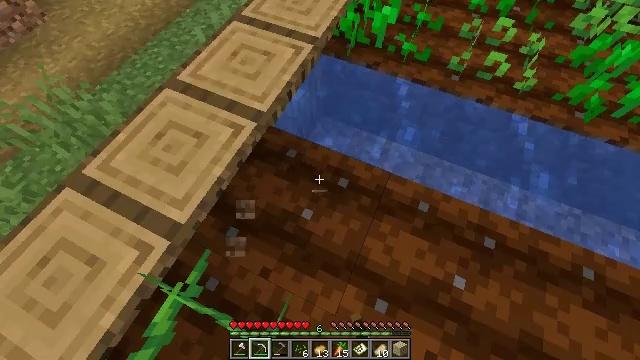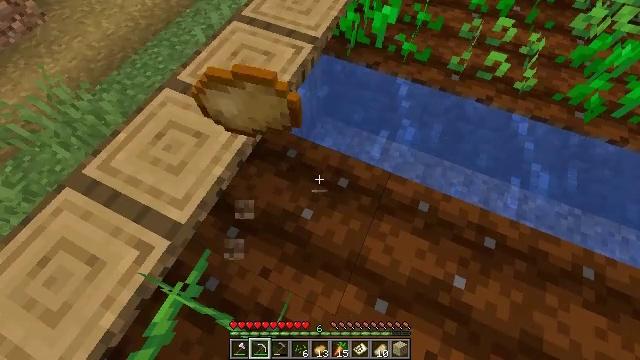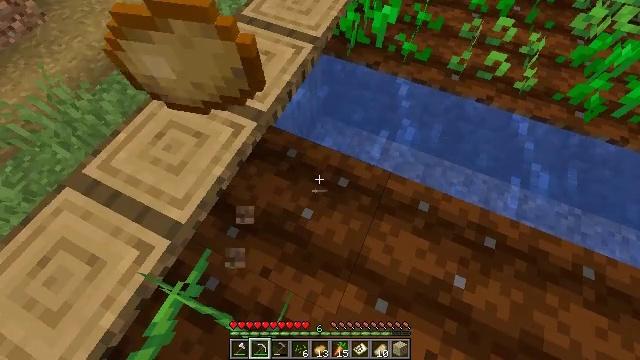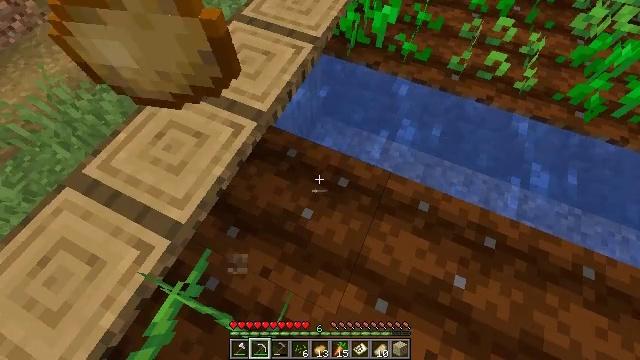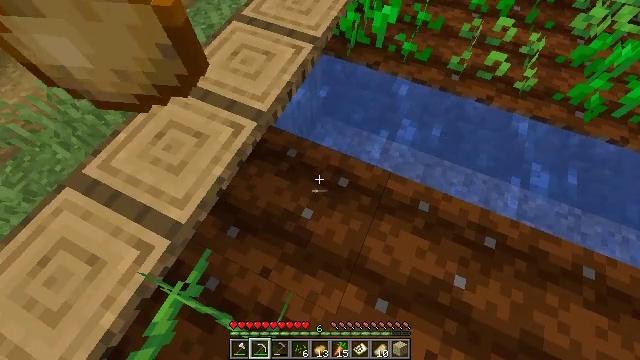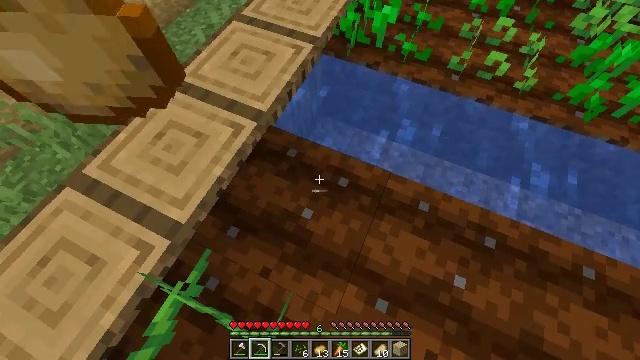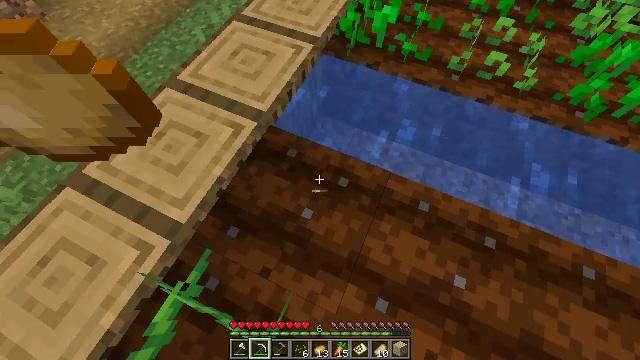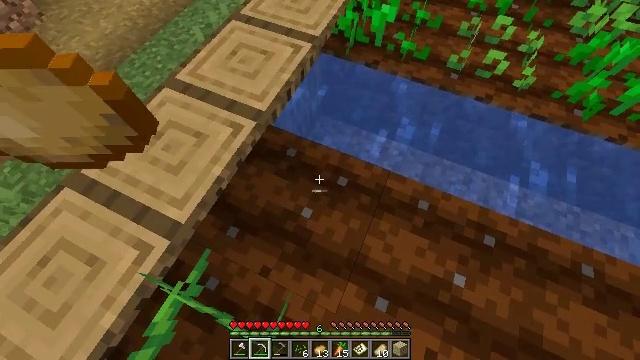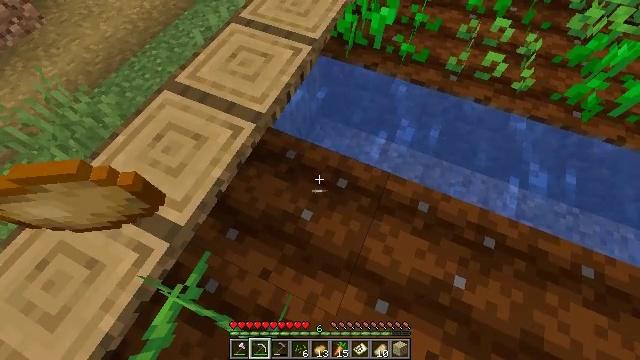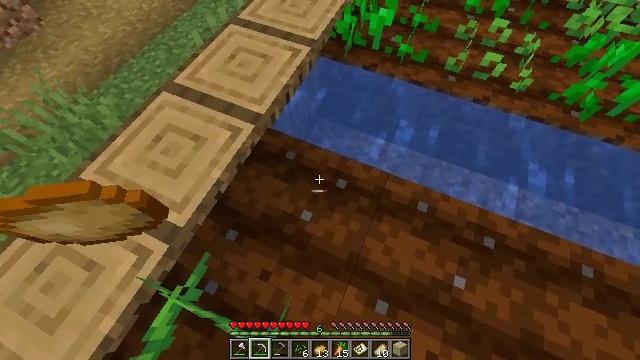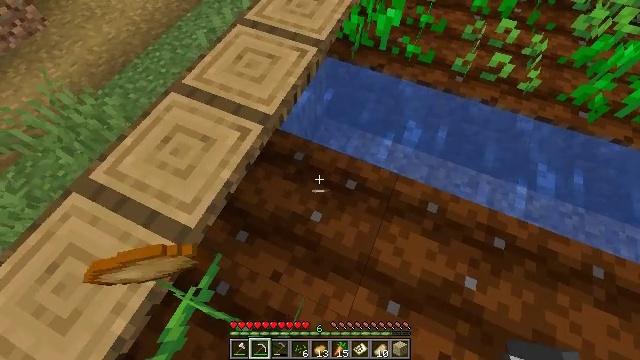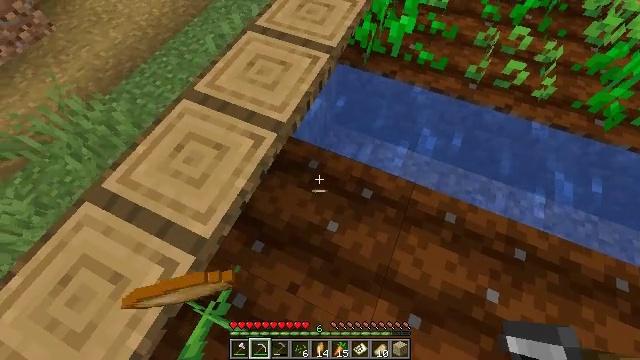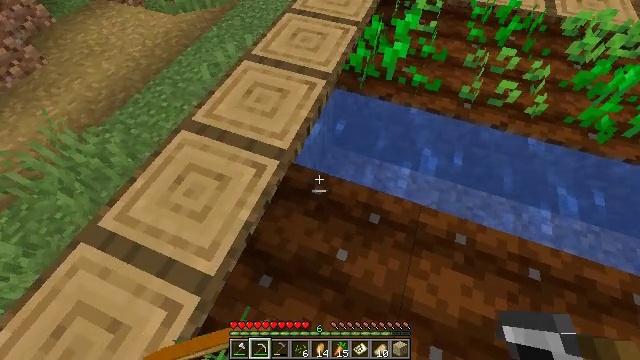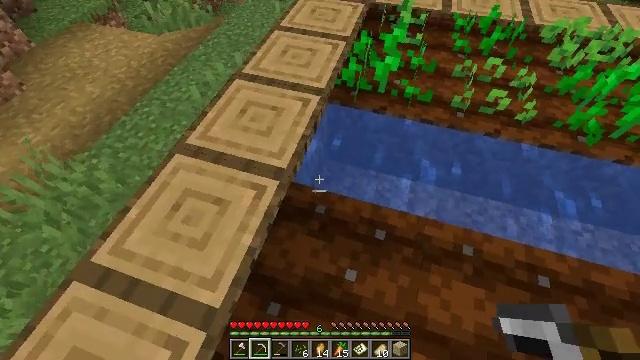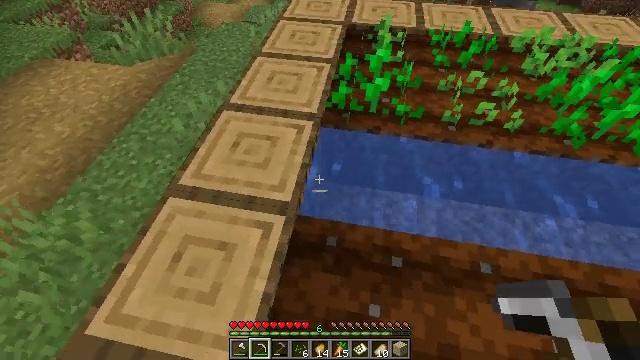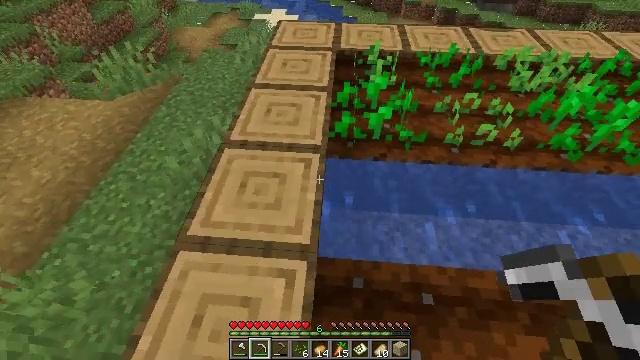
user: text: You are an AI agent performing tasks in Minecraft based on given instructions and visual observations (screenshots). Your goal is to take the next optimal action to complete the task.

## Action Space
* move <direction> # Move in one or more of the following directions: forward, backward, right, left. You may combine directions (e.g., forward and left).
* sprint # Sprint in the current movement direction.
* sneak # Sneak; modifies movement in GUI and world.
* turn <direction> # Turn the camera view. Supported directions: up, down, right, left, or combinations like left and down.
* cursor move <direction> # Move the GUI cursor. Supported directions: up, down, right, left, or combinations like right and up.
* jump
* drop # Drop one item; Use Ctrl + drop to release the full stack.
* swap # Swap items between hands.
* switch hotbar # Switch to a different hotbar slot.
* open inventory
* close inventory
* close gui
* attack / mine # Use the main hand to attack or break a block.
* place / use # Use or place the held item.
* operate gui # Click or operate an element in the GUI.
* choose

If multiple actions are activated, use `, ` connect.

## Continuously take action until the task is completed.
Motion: motion action
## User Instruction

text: Collect beetroots from the field.
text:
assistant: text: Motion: no_op
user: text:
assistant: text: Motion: no_op
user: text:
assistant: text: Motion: no_op
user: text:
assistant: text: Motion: no_op
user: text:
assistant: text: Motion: no_op
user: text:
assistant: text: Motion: no_op
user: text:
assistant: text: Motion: no_op
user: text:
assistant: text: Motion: no_op
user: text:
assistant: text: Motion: no_op
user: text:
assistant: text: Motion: move left
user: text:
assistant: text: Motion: move forward and move left
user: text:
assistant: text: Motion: move forward and move left, turn right and up
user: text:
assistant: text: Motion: move forward and move left, turn right and up
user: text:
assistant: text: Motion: move forward and move left, turn right and up
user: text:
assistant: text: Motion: move forward and move left, turn right and up
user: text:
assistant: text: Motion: move forward and move left, turn right and up
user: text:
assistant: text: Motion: move forward and move left, turn right and up
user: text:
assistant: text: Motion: move forward, turn right and up
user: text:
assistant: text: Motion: move forward
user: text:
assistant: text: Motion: move forward and move left
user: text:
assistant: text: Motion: move forward and move left, turn right
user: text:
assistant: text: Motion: move forward and move left, turn right
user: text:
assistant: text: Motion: move forward
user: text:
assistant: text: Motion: move forward
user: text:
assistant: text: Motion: move forward, turn right and down
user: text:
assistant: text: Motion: move forward, turn right and down
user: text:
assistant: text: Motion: turn right and down
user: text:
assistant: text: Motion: turn right
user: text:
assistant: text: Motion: turn right and up
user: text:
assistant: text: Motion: turn right